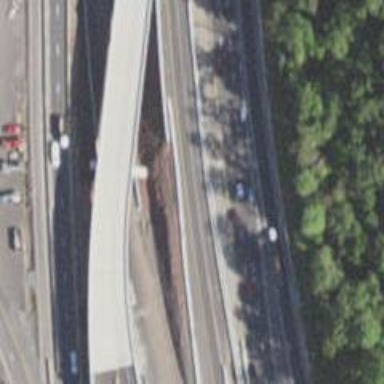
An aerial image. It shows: Motorway link.